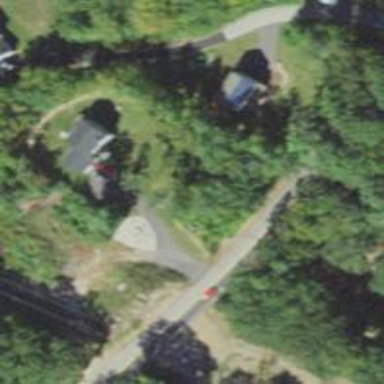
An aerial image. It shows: Residential driveway designated as service road.